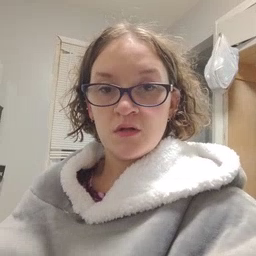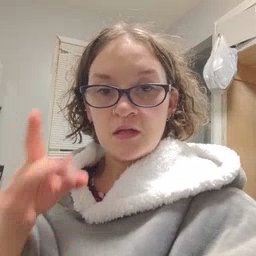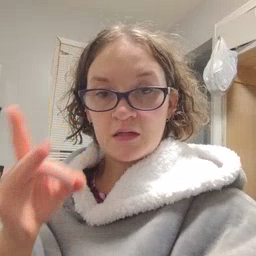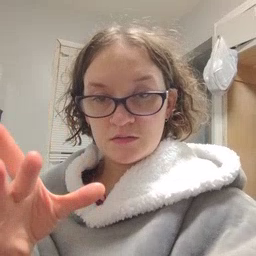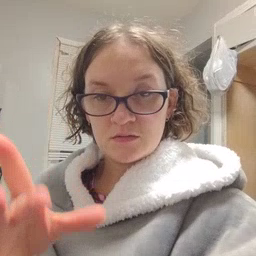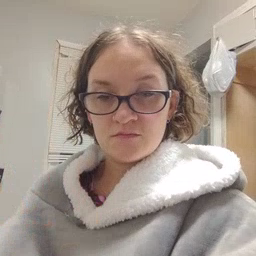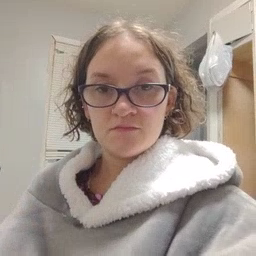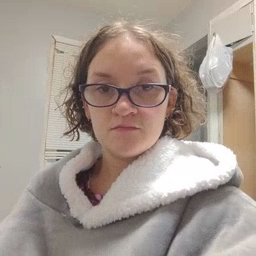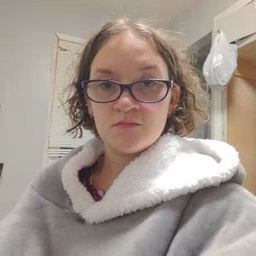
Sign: hate